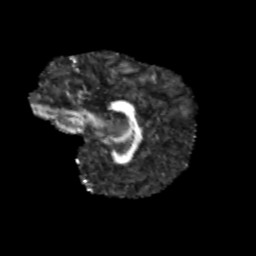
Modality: FA
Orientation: sagittal
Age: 10
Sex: female
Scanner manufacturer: siemens
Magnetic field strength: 3 T
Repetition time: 3.8 s
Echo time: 0.07 s